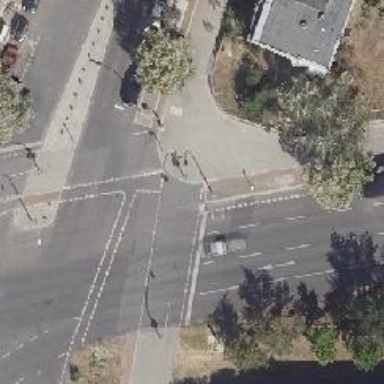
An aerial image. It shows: Road with traffic signals.